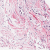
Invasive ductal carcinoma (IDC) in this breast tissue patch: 0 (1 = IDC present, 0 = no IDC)